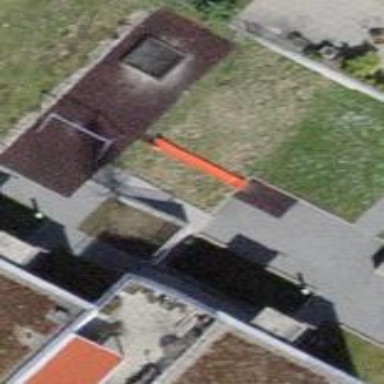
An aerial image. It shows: Building located at playground.